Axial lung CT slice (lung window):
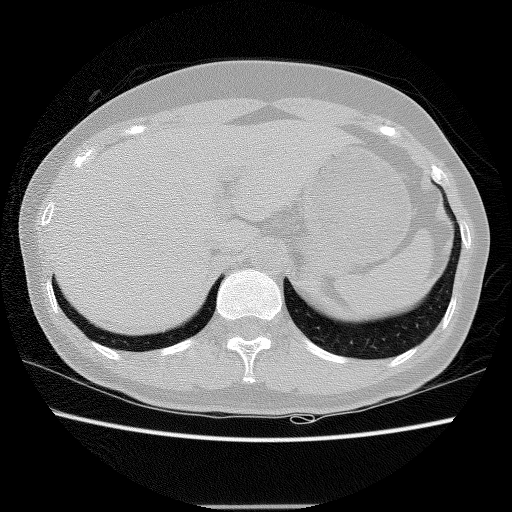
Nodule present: no